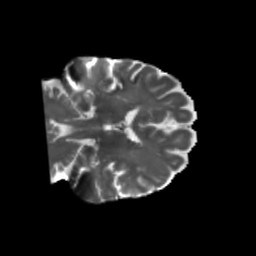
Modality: T2w
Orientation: coronal
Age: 78
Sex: female
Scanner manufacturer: siemens
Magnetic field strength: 3 T
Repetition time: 5.25 s
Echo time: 0.08 s